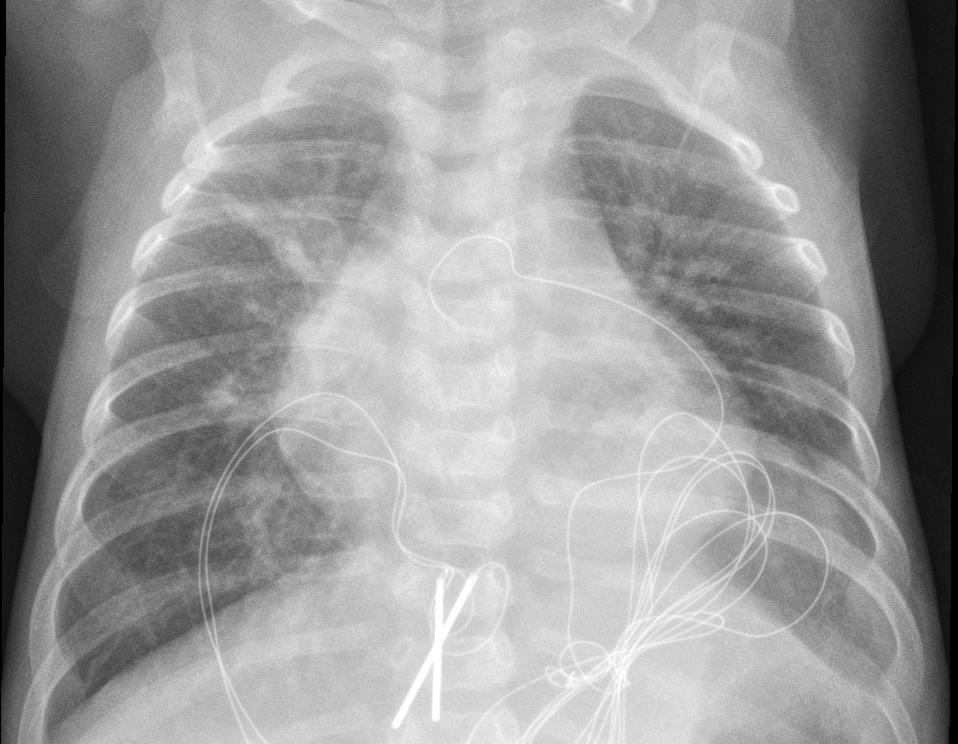
Diagnosis: PNEUMONIA